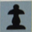
Piece: bP